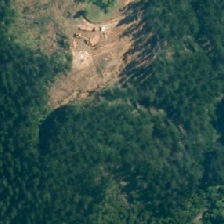
Land cover: harvested_forest